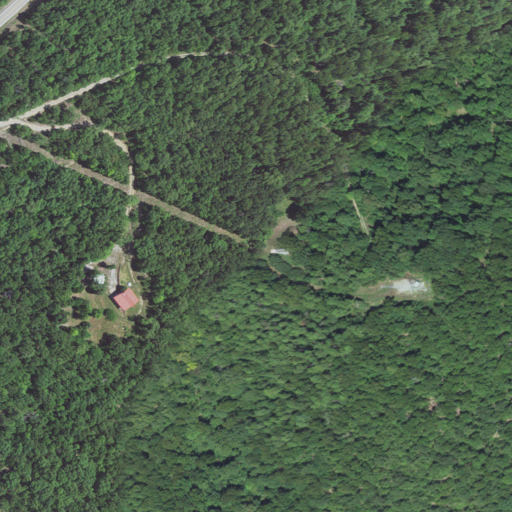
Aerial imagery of mountain in Missouri named Timbered Knob containing deciduous forest, open development, evergreen forest, low intensity development, and mixed forest